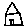
Label: house